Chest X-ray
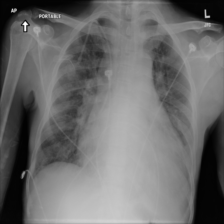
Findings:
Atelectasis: negative
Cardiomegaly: negative
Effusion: negative
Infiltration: negative
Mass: negative
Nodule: negative
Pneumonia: negative
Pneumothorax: negative
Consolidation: negative
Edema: negative
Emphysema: negative
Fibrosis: negative
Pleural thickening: negative
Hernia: negative